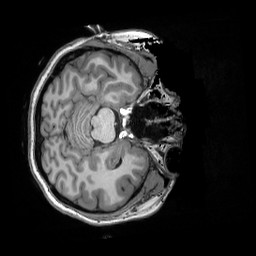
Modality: T1w
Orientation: axial
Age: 18
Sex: female
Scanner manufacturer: siemens
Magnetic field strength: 3 T
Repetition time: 2.5 s
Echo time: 0.00343 s